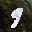
Label: 9